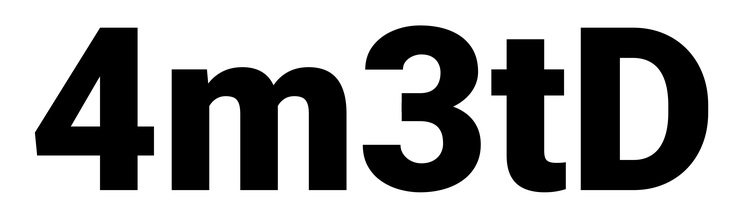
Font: Roboto_Black